Interaction volume radius: 10 \u00c5
Interaction volume height: 10 \u00c5
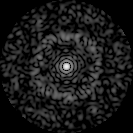
Disorder parameter: 0.8492